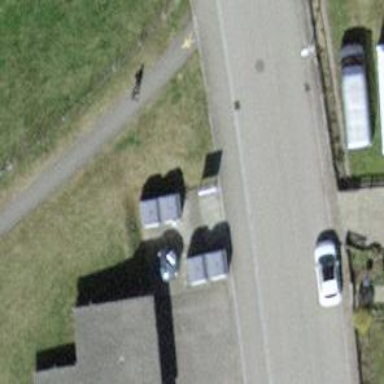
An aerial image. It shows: Recycling container at amenity designated for recycling.